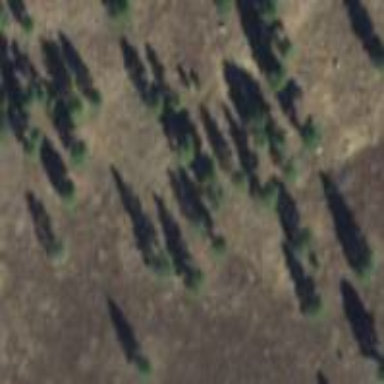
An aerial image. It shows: Woodland with evergreen needle-leaved trees.